Aerial crown-view tile of a tropical tree (Barro Colorado Island, Panama), acquired 20250818:
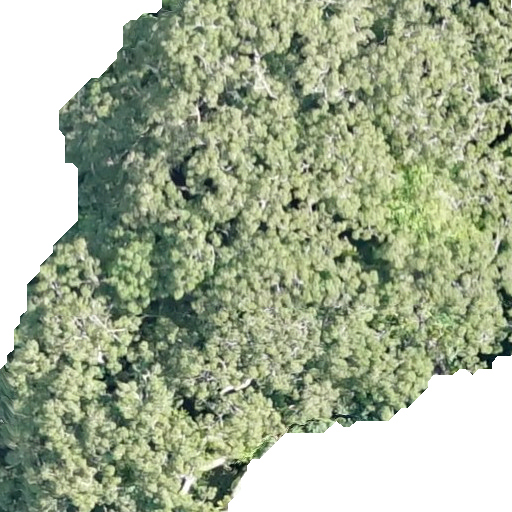
Species: Ceiba pentandra
GBIF accepted scientific name: Ceiba pentandra
Crown area: 343.02 m²